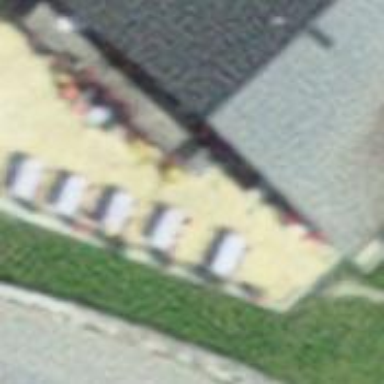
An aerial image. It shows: Outdoor seating area for leisure.